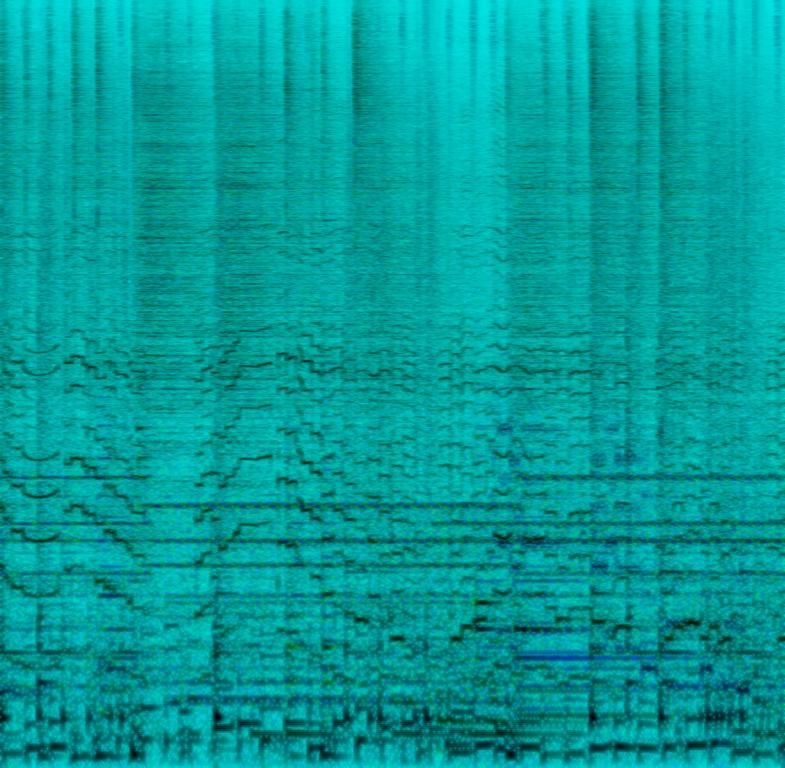
The low quality recording features a jazz live performance that consists of saxophone solo melody played over energetic cymbals, manic tom roll, punchy snare and kick hits, organ keys chords, groovy double bass and groovy piano chords. It sounds passionate and upbeat.